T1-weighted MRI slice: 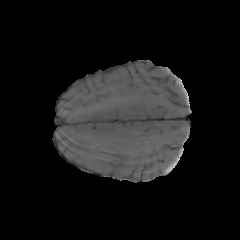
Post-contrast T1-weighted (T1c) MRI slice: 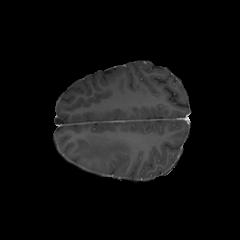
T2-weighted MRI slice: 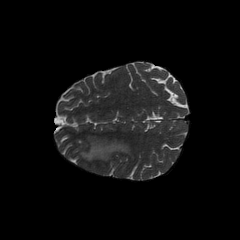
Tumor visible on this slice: yes